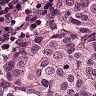
Metastatic tissue present: yes